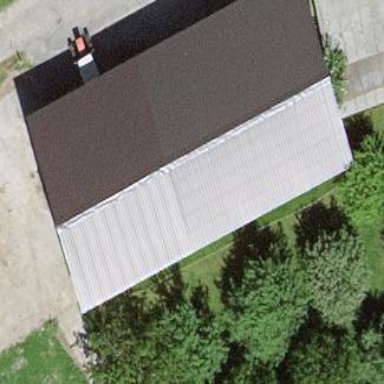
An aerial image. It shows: Barn.